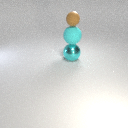
small brown rubber sphere above large cyan rubber sphere